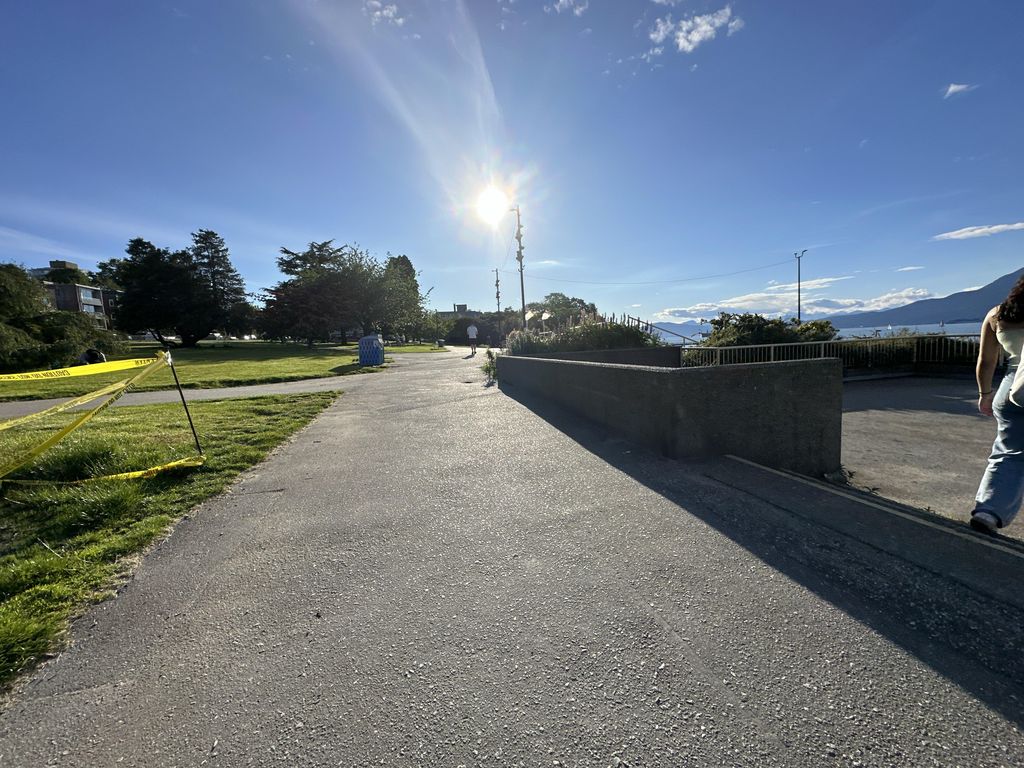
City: vancouver